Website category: university
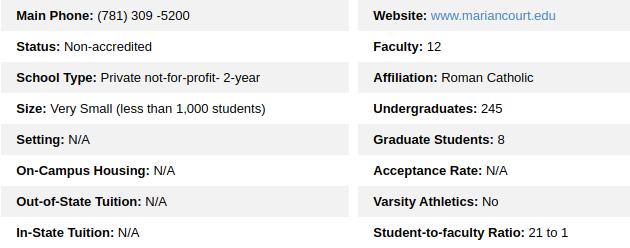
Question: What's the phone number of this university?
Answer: (781) 309 -5200

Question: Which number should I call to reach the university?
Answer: (781) 309 -5200

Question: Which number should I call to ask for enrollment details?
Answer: (781) 309 -5200

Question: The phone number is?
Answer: (781) 309 -5200

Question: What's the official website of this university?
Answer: www.mariancourt.edu

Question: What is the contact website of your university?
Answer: www.mariancourt.edu

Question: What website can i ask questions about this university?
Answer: www.mariancourt.edu

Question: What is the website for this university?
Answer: www.mariancourt.edu

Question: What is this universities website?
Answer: www.mariancourt.edu

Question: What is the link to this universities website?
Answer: www.mariancourt.edu

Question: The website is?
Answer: www.mariancourt.edu

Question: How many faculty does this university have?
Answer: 12

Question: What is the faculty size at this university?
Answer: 12

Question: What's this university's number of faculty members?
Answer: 12

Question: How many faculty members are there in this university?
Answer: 12

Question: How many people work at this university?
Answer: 12

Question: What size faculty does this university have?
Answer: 12

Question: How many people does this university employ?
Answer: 12

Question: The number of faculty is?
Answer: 12

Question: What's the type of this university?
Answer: Private not-for-profit- 2-year

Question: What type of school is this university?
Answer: Private not-for-profit- 2-year

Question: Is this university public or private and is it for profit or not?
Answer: Private not-for-profit- 2-year

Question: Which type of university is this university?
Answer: Private not-for-profit- 2-year

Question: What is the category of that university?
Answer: Private not-for-profit- 2-year

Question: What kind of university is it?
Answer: Private not-for-profit- 2-year

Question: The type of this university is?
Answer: Private not-for-profit- 2-year

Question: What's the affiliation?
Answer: Roman Catholic

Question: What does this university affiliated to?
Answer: Roman Catholic

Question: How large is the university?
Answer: Very Small (less than 1,000 students)

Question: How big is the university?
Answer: Very Small (less than 1,000 students)

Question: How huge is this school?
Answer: Very Small (less than 1,000 students)

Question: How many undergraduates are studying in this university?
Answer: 245

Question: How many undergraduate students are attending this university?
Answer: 245

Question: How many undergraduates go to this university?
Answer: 245

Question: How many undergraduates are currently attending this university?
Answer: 245

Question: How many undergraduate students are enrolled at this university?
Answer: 245

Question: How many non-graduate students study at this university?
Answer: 245

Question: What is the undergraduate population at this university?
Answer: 245

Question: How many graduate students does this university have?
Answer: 8

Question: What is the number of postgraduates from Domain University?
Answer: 8

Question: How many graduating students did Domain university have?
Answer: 8

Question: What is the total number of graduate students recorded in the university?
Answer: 8

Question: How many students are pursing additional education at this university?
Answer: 8

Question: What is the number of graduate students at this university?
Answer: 8

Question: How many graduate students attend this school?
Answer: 8

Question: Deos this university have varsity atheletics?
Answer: No

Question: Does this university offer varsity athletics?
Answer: No

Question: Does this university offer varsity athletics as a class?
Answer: No

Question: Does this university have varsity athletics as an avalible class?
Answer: No

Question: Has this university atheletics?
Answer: No

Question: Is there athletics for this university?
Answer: No

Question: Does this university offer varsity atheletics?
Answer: No

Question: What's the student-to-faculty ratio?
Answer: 21 to 1

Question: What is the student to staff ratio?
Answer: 21 to 1

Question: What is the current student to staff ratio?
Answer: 21 to 1

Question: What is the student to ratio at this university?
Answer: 21 to 1

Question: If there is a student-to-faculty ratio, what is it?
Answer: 21 to 1

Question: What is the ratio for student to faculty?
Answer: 21 to 1

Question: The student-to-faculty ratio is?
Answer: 21 to 1